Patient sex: M
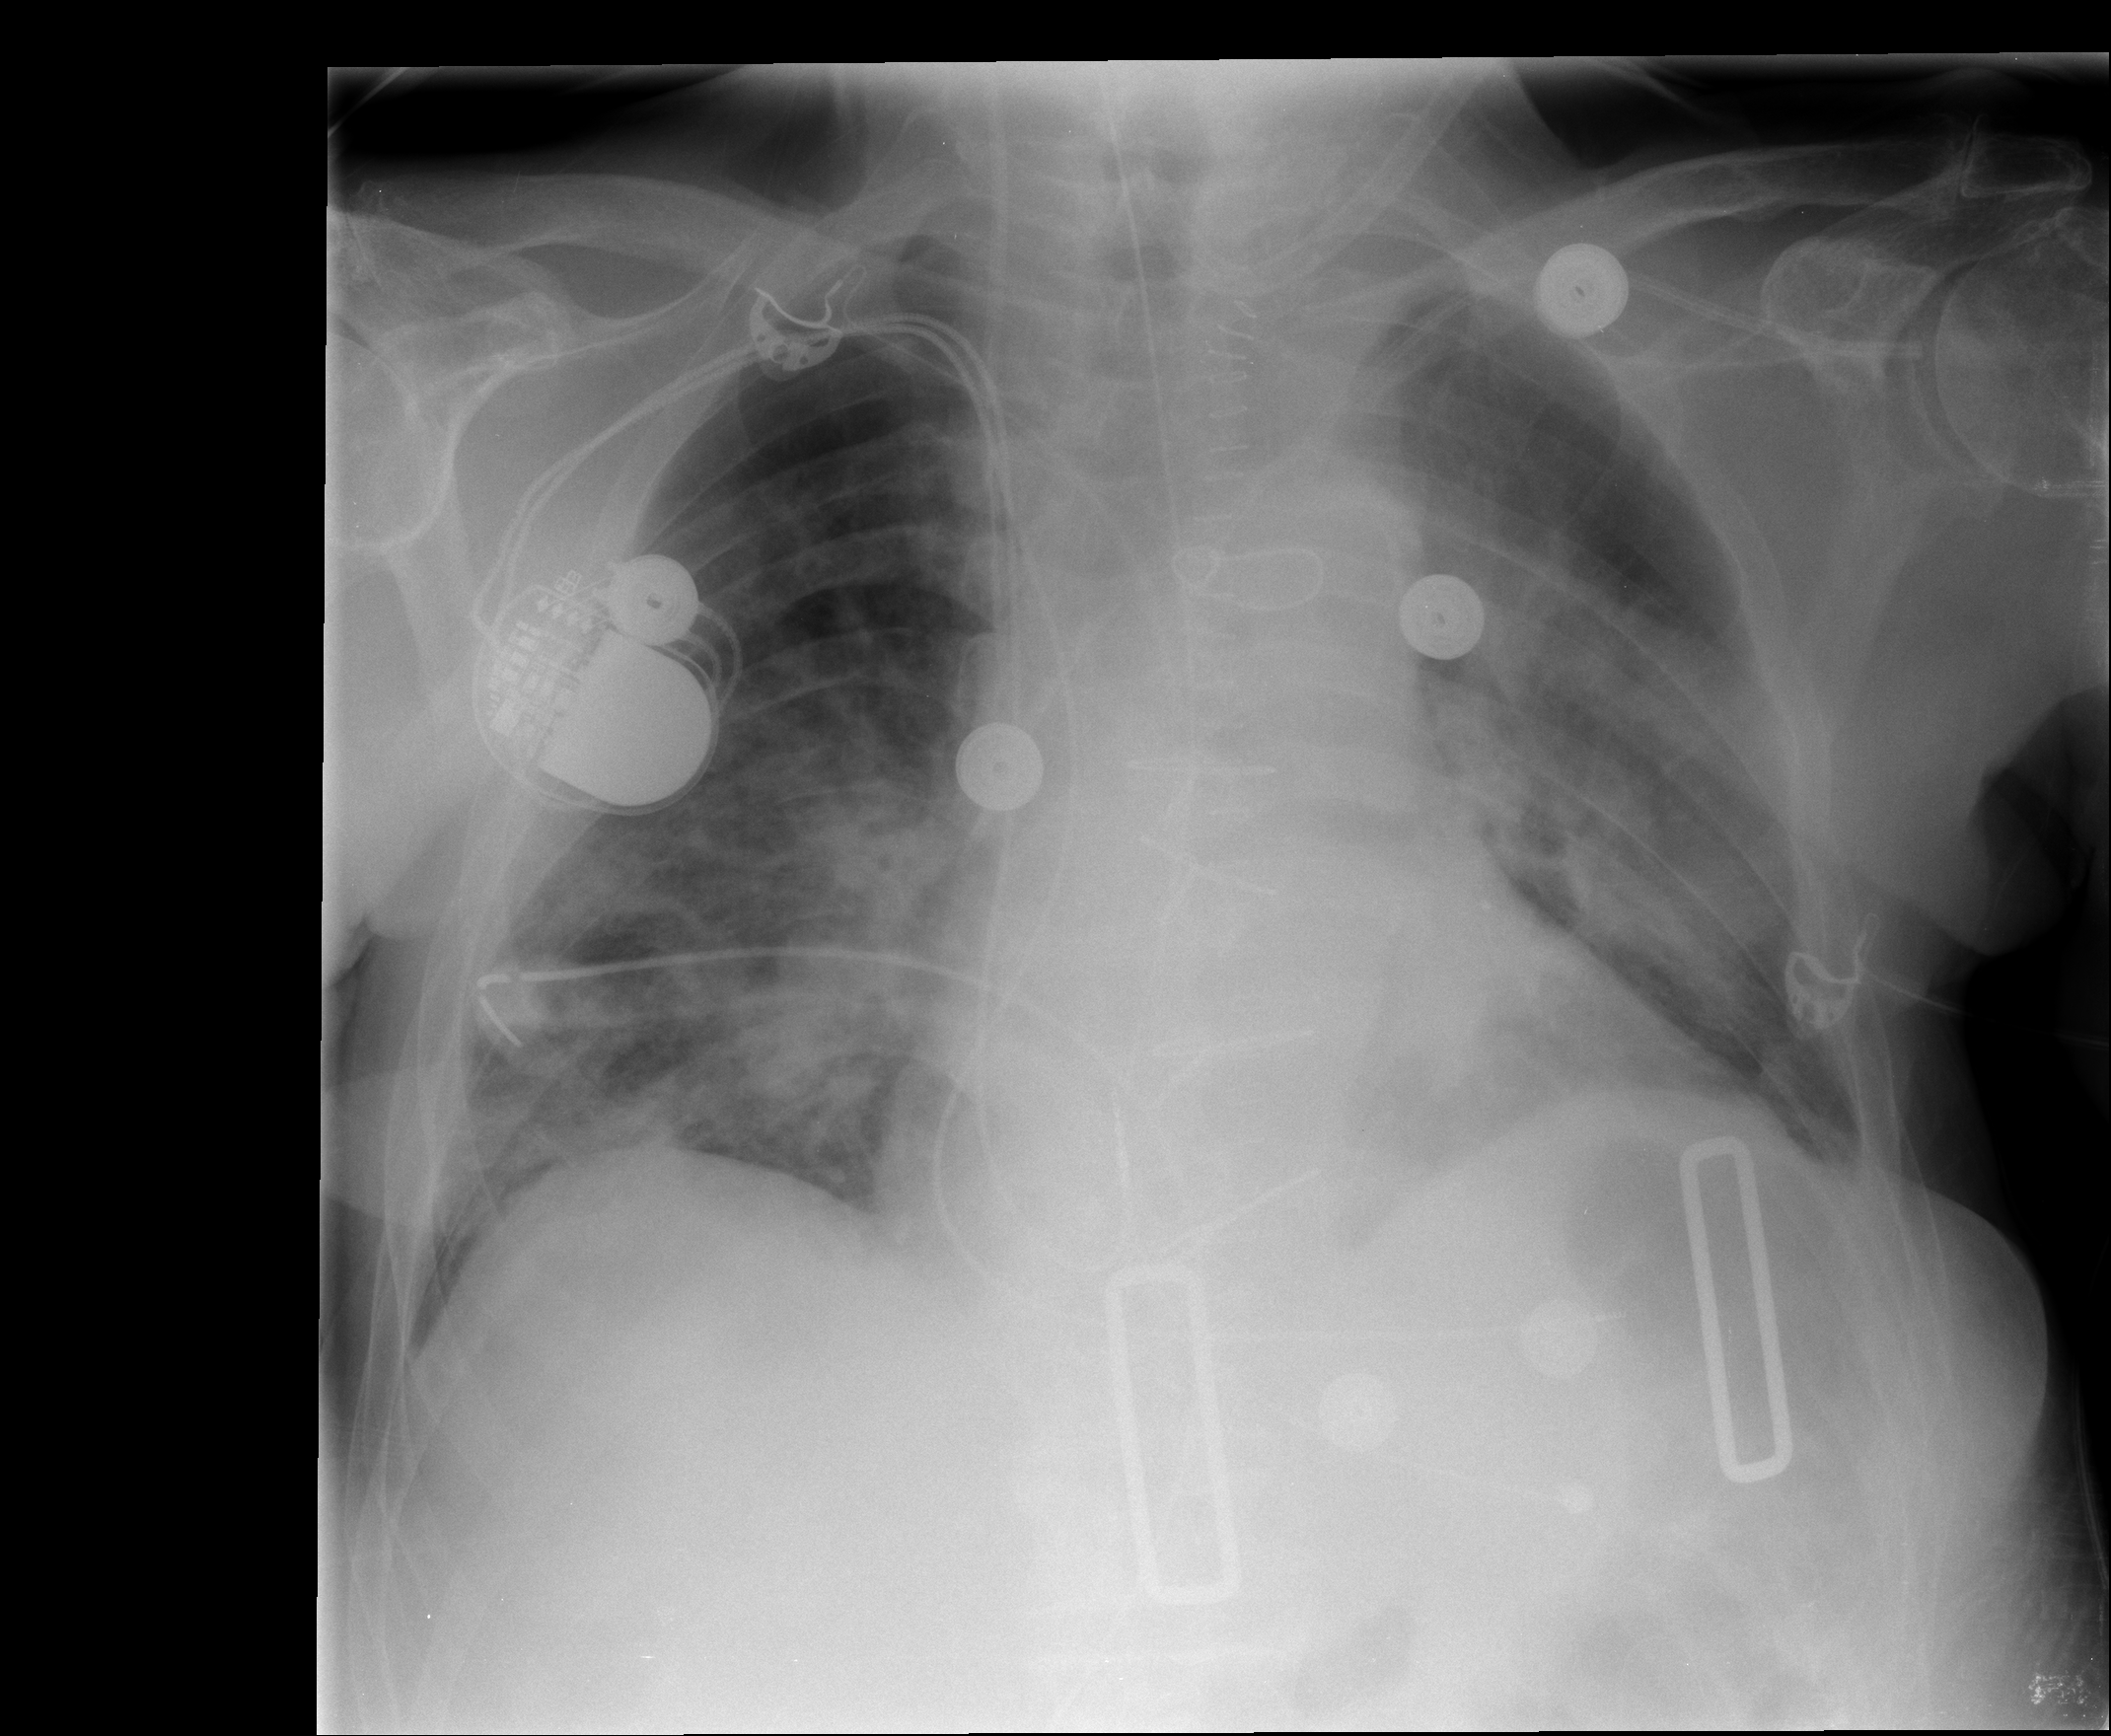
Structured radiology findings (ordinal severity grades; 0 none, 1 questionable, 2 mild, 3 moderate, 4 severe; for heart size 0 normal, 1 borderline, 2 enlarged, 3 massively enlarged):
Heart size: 2
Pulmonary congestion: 2
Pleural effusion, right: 0
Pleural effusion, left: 1
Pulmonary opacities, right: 3
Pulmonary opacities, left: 3
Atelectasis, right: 2
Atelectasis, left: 2